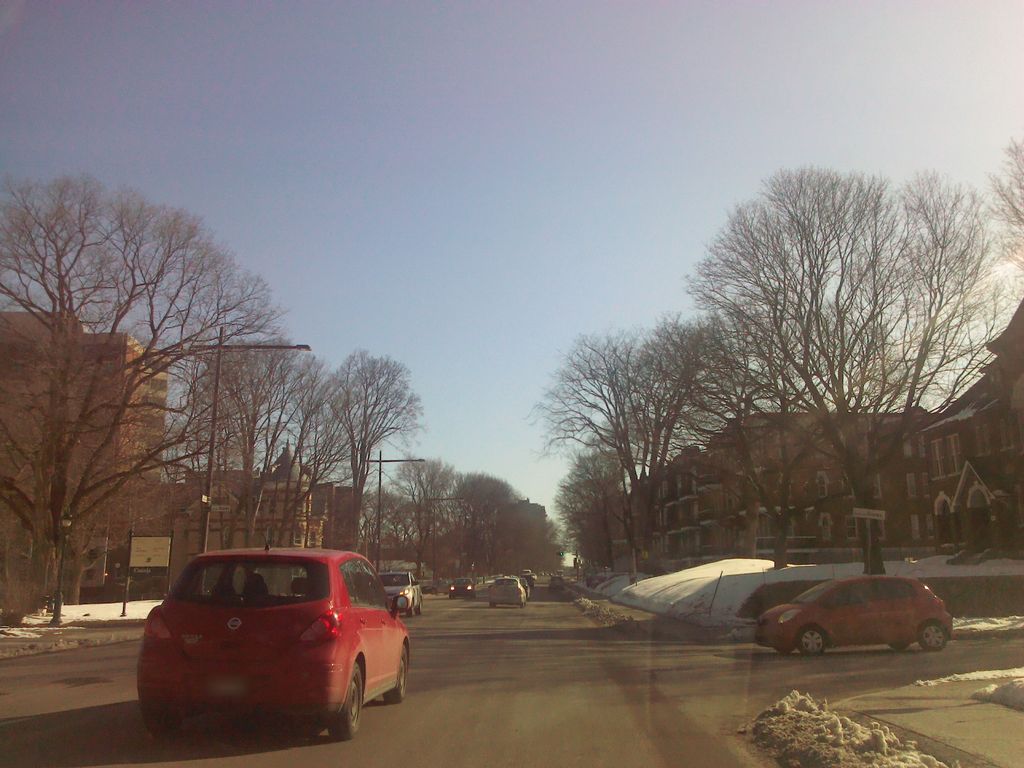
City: quebec_city